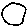
Label: circle